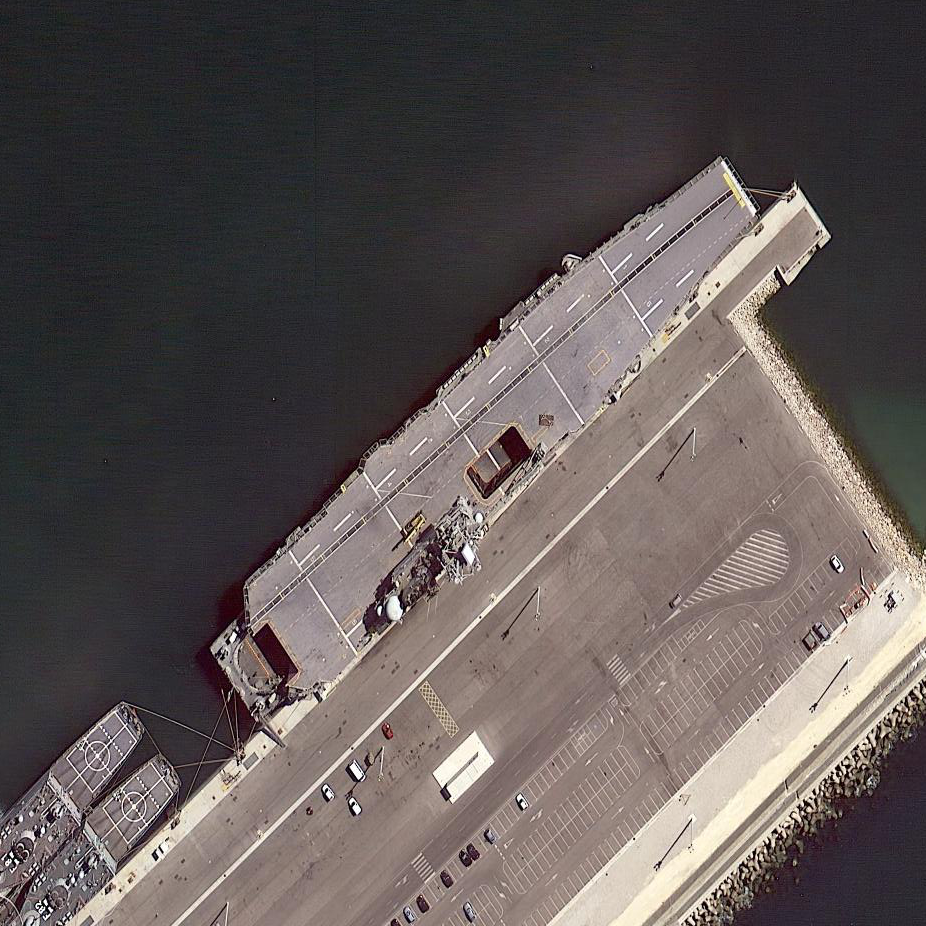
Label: aircraft_carrier